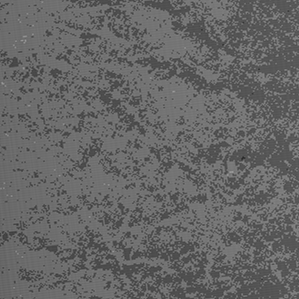
Label: frost